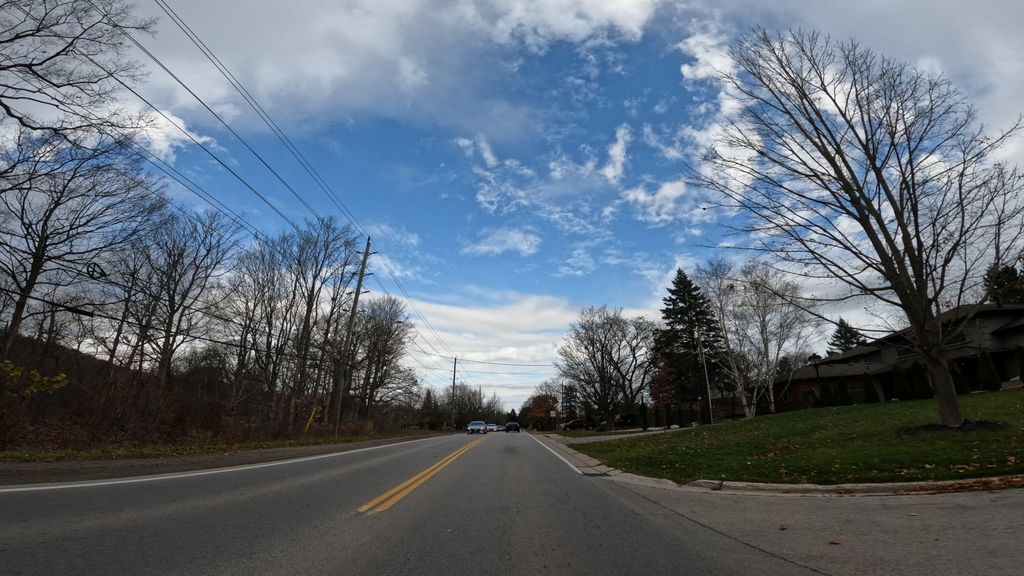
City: hamilton